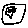
Label: line